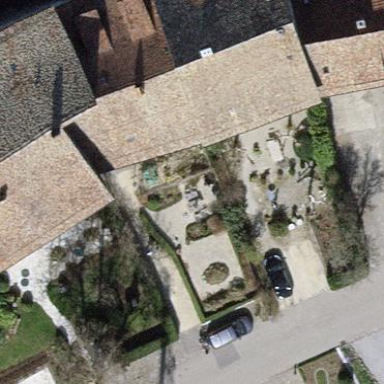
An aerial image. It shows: Garden area designated for leisure land.